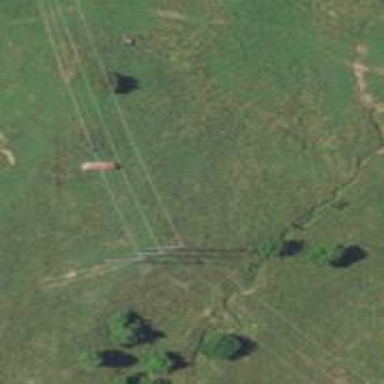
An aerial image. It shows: H-frame power tower with distinctive design.